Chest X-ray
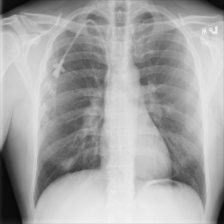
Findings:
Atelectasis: negative
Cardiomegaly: negative
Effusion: negative
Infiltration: negative
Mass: negative
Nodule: negative
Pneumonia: negative
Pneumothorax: negative
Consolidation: negative
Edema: negative
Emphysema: negative
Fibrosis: negative
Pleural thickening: negative
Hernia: negative